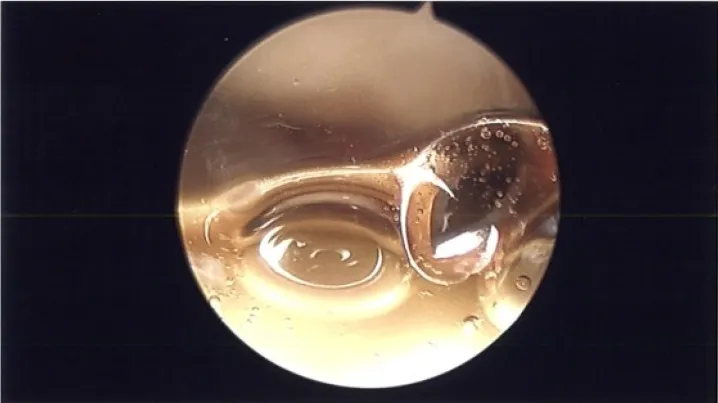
Arthroscopy picture of glenohumeral joint showing fluid that was aspirated under arthroscopic visualization.
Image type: endoscopy (arthroscopy)